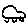
Label: car